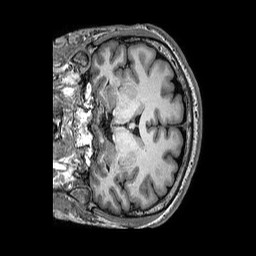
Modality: T1w
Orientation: coronal
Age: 44
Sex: male
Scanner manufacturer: philips
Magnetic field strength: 3 T
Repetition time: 0.006591 s
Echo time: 0.002958 s